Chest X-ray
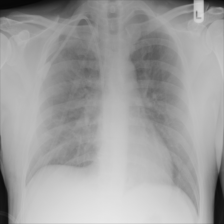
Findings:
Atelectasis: negative
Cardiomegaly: negative
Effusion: positive
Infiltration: positive
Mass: negative
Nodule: negative
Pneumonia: negative
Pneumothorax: negative
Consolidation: negative
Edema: negative
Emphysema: negative
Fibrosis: negative
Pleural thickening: negative
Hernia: negative